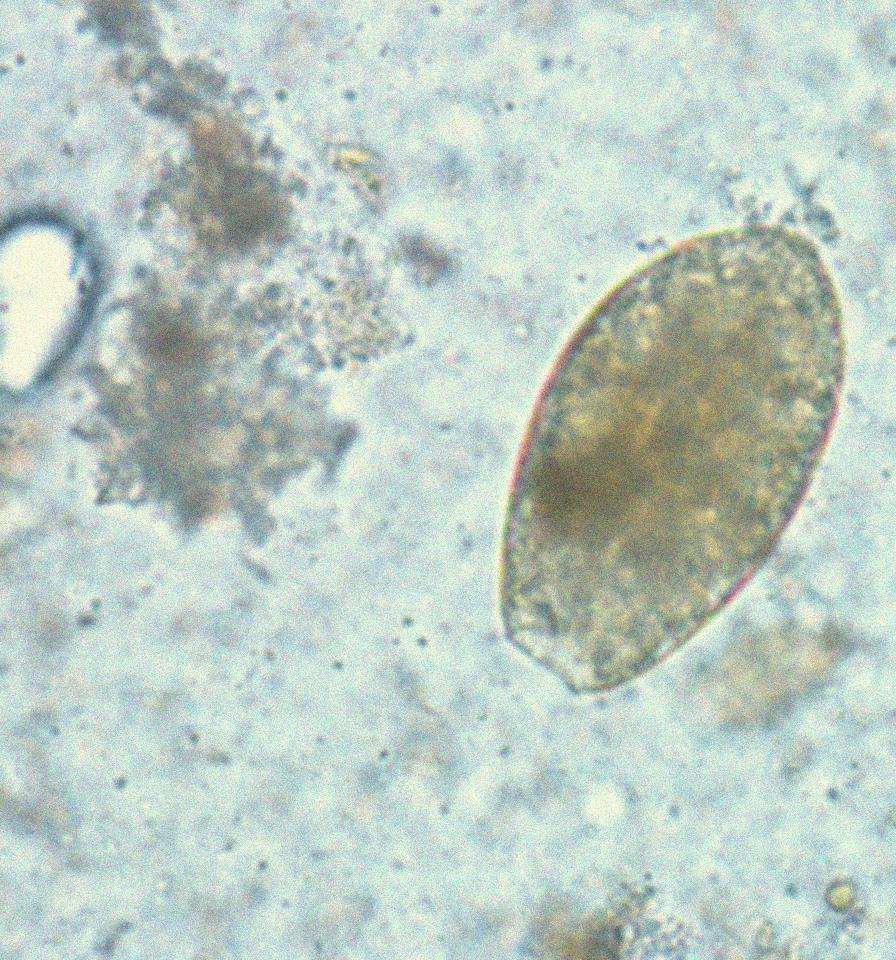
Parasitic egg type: Fasciolopsis buski